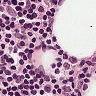
Metastatic tissue present: no